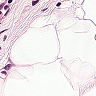
Metastatic tissue present: no